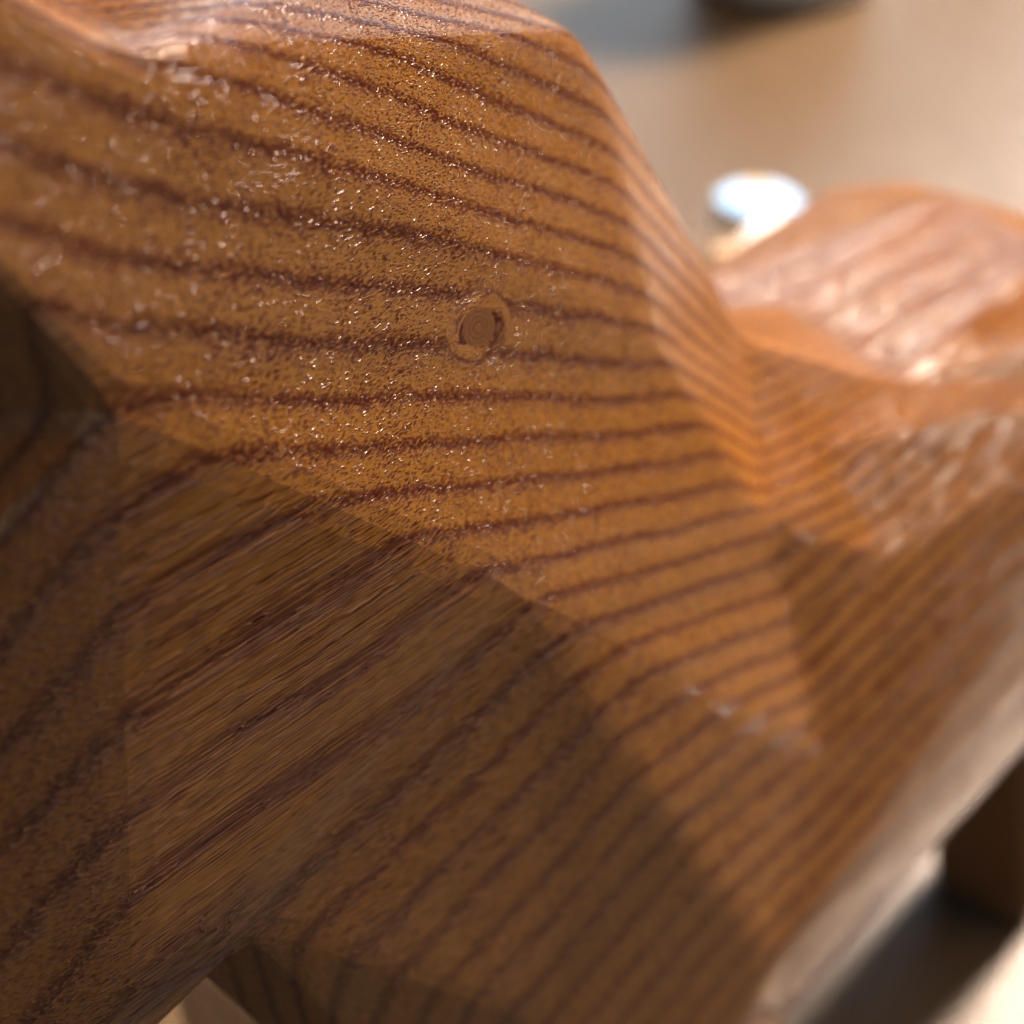
A high quality rendering of a dalahest_oak dalecarlian horse figurine made of varnished dark oak standing on a wooden table in an a sports hall with natural soft daylight from windows,extreme close-up from an overhead viewof the front right side , macro, 50 mm, f 22